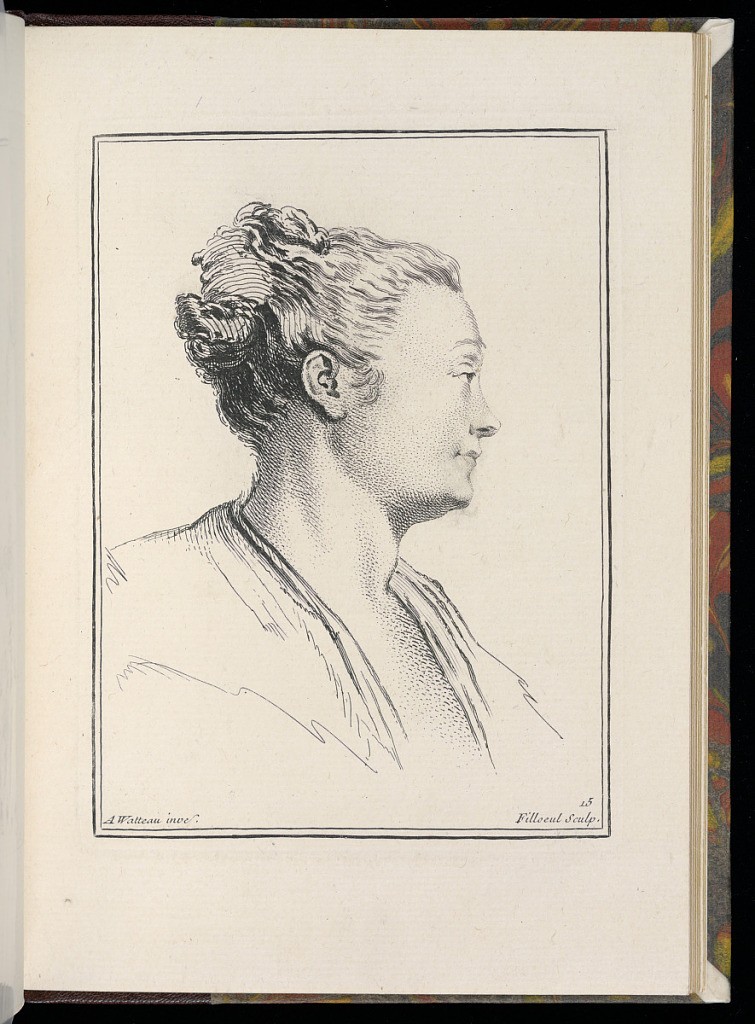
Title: Study of a Woman in Profile
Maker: Antoine Watteau, French, 1684–1721
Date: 1734
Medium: Etching on laid paper
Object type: Print
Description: Study of a woman in profile, looking to the right. Her hair is tied back, and the neckline of her dress is sketched. The pate is signed and numbered.